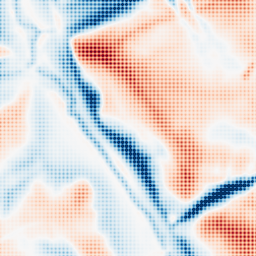
Category: multiscale
Decomposition family: dog_multiscale
Decomposition parameters: sigma_ratio: 2
n_scales: 3
base_sigma: 2
Upsampling method: sinc_blackman
Upsampling parameters: scale: 4
kernel_size: 4
Upsampling scale: 4